Question: I am have trouble with 'geom_text', i have two sets of points which I have coloured differently and fitted a line for both sets using a linear model.
When I try and add the line equation, pearson's correlation and spearman correlation, a letter appears in the legend and the text becomes pixelated. How can I correct this?
I don't get this issue when I plot them individually but I get them collectively.
'''
library(ggplot2)
library(reshape2)
lm_eqn = function(df){
m = lm(area ~ Mass, df);
eq <- substitute(italic(y) == a + b %.% italic(x)*","~~italic(r)^2~"="~r2,
list(a = format(coef(m)[1], digits = 2),
b = format(coef(m)[2], digits = 2),
r2 = format(summary(m)$r.squared, digits = 3)))
as.character(as.expression(eq));
}
lm_eqn_PA = function(df){
m = lm(area ~ Mass, df);
eq <- substitute(italic(y) == a + b %.% italic(x)*","~~italic(r)^2~"="~r2,
list(a = format(coef(m)[1], digits = 2),
b = format(coef(m)[2], digits = 2),
r2 = format(summary(m)$r.squared, digits = 3)))
as.character(as.expression(eq));
}
dat <- read.table("../../mass_vs_area/mass_vs_area.txt",header=TRUE)
area <- read.table("../results/all_values.txt", header=TRUE)
all_dat <- merge(area,dat,by="file")
all_dat1 <- data.frame(file=all_dat$file,Mass=all_dat$Mass,area=all_dat$area,Cluster=c("Experimental"))
all_dat2 <- data.frame(file=all_dat$file,Mass=all_dat$Mass,area=all_dat$PA,Cluster=c("PA"))
plot_dat = rbind(all_dat1,all_dat2)
data.label.equation1 <- data.frame(x = 250,y = 20000,label = paste("Exp_eq.: ",lm_eqn(all_dat1)))
data.label.pearson1 <- data.frame(x = 250, y = 21000,label = paste("Exp_Peasron: ",format(cor(all_dat1$Mass,all_dat1$area),digits=3)))
data.label.spearman1 <- data.frame(x = 250, y = 22000, label = paste("Exp_Spearman: ",format(cor(all_dat1$Mass,all_dat1$area,method="spearman"),digits=3)))
data.label.equation2 <- data.frame(x = 250,y = 19000,label = paste("PA_eq.: ",lm_eqn_PA(all_dat2)))
data.label.pearson2 <- data.frame(x = 250, y = 18000,label = paste("PA_Peasron: ",format(cor(all_dat2$Mass,all_dat2$area),digits=3)))
data.label.spearman2 <- data.frame(x = 250, y = 17000, label = paste("PA_Spearman: ",format(cor(all_dat2$Mass,all_dat2$area,method="spearman"),digits=3)))
plotter <- (qplot(data=plot_dat, x=Mass, y=area, colour=factor(plot_dat$Cluster)) + geom_point(shape=1) + geom_smooth(method="lm") + scale_colour_discrete(name="Cross-Section Type"))
plotter <- plotter + labs(x = "Mass kDa" ,y = expression(paste('CCS (',A^2,')')))
plotter <- plotter + geom_text(data = data.label.equation1, aes(x = x , y = y, label = label) ,parse=TRUE)
plotter <- plotter + geom_text(data = data.label.pearson1, aes(x = x , y = y , label = label ),parse=TRUE)
plotter <- plotter + geom_text(data = data.label.spearman1, aes(x = x , y = y , label = label ),parse=TRUE)
plotter <- plotter + geom_text(data = data.label.equation2, aes(x = x , y = y , label = label ),parse=TRUE)
plotter <- plotter + geom_text(data = data.label.pearson2, aes(x = x , y = y , label = label ),parse=TRUE)
plotter <- plotter + geom_text(data = data.label.spearman2, aes(x = x , y = y , label = label ),parse=TRUE)
print(plotter)
'''

EDIT the data frames are below:
'''
all_dat1 table:
file Mass area Cluster
1 1bsy 18 1660 Experimental
2 1fi9 12 1240 Experimental
3 1gr5_edited 801 20900 Experimental
4 1gyk_edit 125 7030 Experimental
5 1hwz 336 12800 Experimental
6 1jyc_edited 103 5550 Experimental
7 1pkn_model 237 10300 Experimental
8 1ttr_model 56 3410 Experimental
9 2a3y_model 250 10400 Experimental
10 2hcy 143 6940 Experimental
11 3blg_model 37 2850 Experimental
12 3fdc_model 64 3640 Experimental
13 4f5sA 69 4090 Experimental
all_dat2 table:
file Mass area Cluster
1bsy 18 1428 PA
1fi9 12 1119 PA
1gr5_edited 801 21518 PA
1gyk_edit 125 5592 PA
1hwz 336 10759 PA
1jyc_edited 103 4649 PA
1pkn_model 237 8689 PA
1ttr_model 56 2793 PA
2a3y_model 250 8514 PA
2hcy 143 7255 PA
3blg_model 37 2399 PA
3fdc_model 64 2833 PA
4f5sA 69 3871 PA
'''
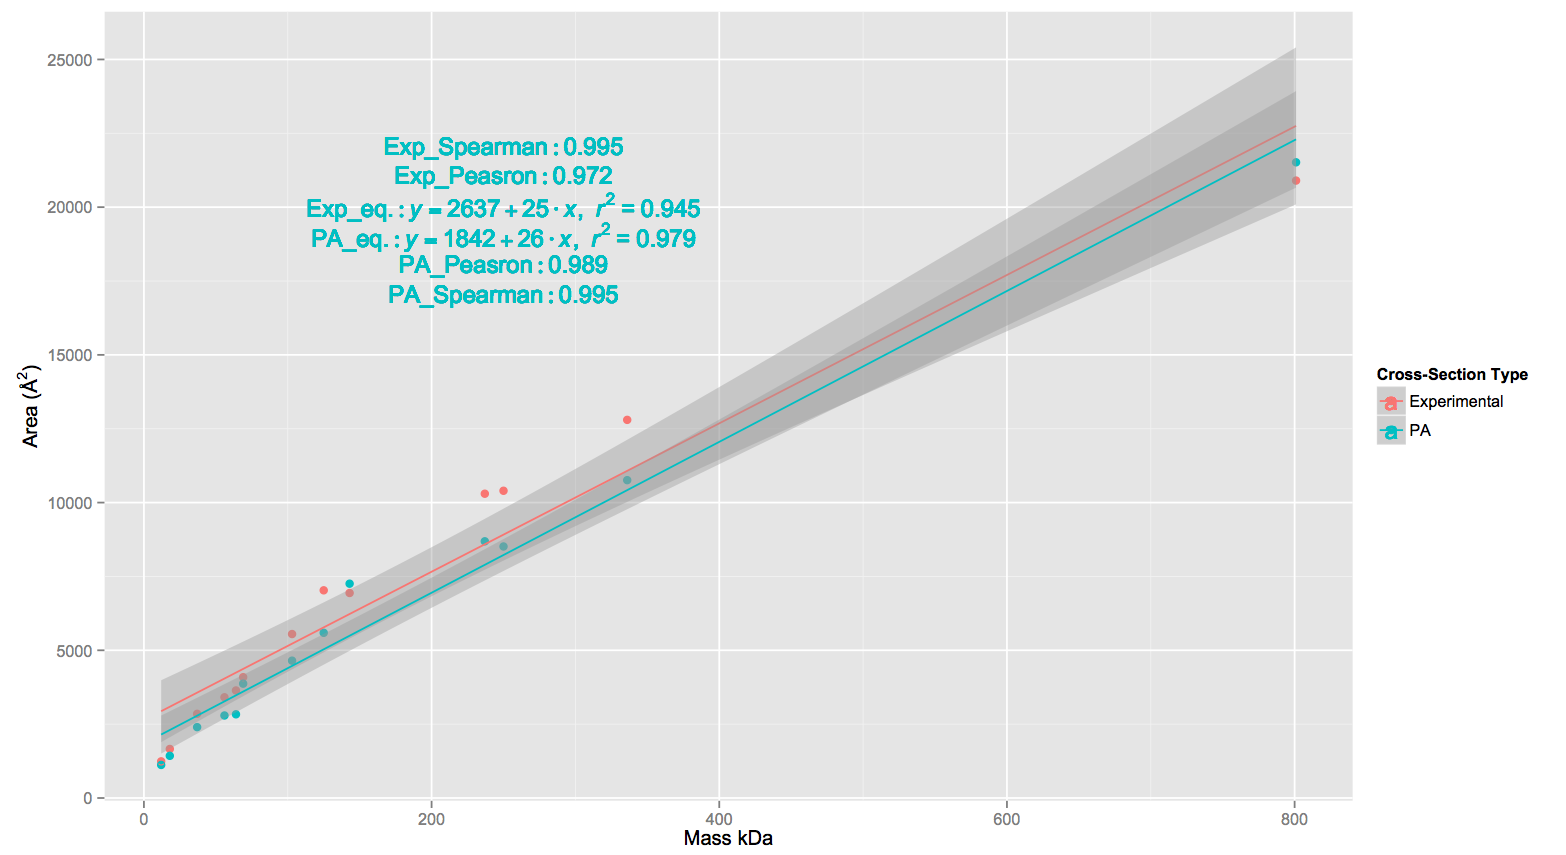
Answer: To remove the symbol from the legend , in all 'geom_text' Add the option
'''
show_guide =FALSE
'''